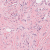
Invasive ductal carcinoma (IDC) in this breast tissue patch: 0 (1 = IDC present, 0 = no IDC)